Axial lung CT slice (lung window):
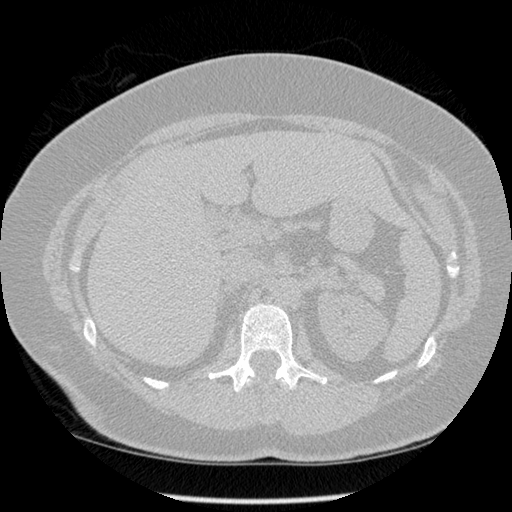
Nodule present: no